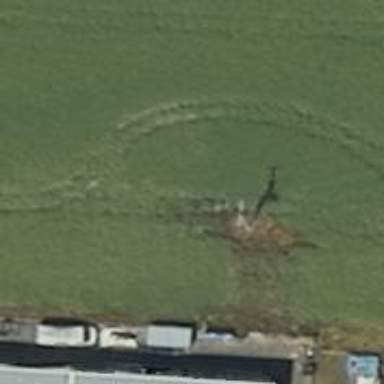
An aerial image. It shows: Power pole.